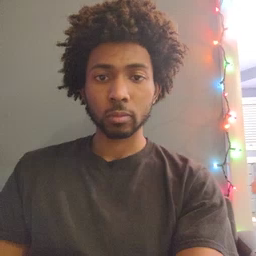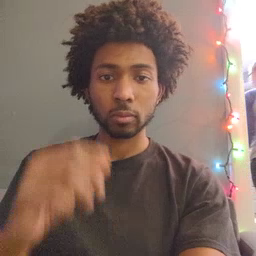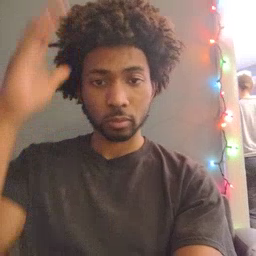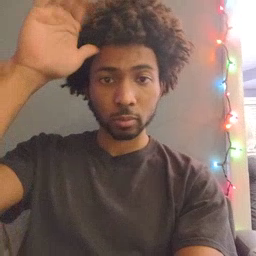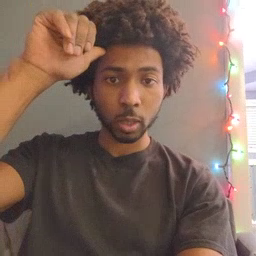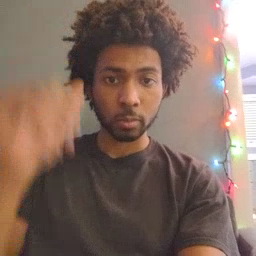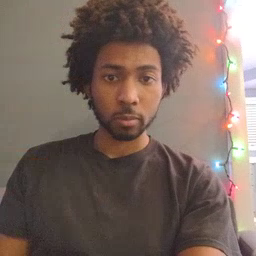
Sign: donkey